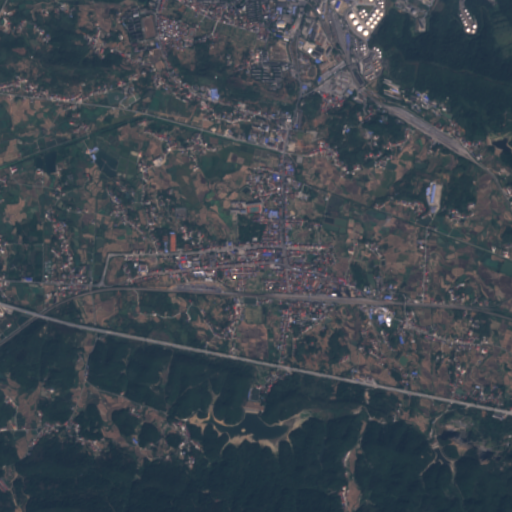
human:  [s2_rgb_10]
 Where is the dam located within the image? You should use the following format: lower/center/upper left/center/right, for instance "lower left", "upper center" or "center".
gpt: The dam is located in the lower center of the image.
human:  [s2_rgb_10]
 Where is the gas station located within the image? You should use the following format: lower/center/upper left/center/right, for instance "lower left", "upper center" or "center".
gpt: The gas station is located in the lower right of the image.
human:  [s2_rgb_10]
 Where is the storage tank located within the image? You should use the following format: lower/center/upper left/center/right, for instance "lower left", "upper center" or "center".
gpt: The storage tank is located in the upper right of the image.
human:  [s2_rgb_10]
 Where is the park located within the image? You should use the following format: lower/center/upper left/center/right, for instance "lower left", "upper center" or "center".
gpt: There is no park in the image.